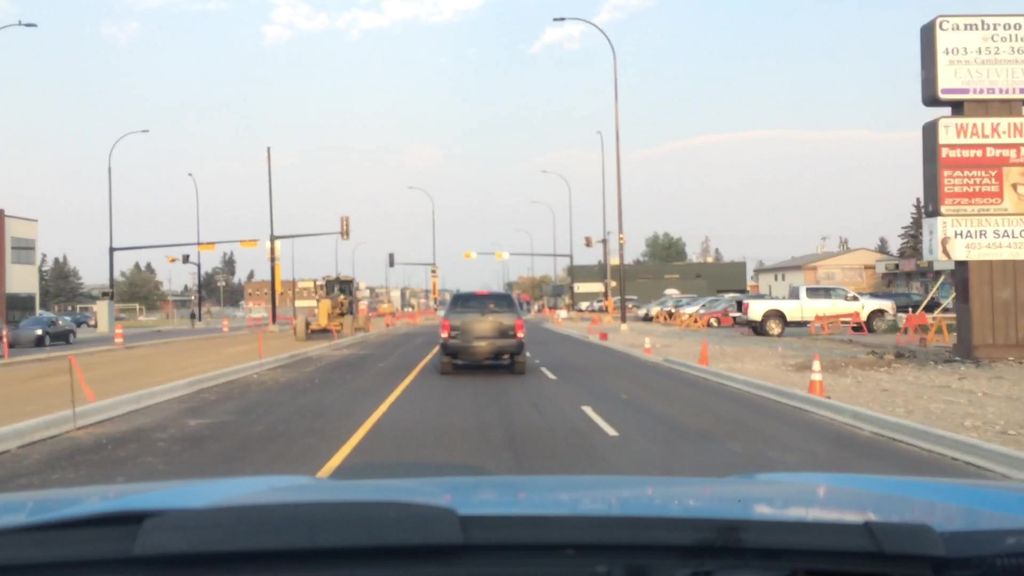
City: calgary